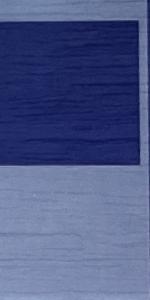
Label: Empty